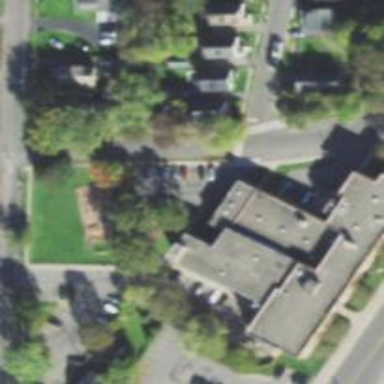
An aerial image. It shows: School building.